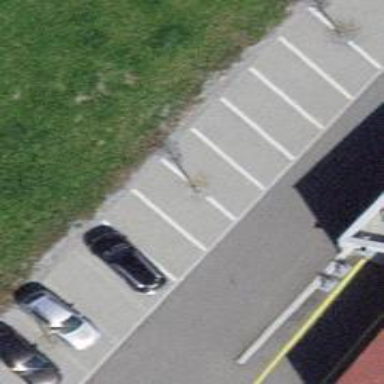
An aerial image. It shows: Parking area with surface.